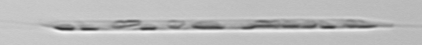
Label: Rhizosolenia